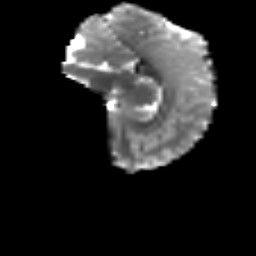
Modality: T2w
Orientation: sagittal
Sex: male
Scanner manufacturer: siemens
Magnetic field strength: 3 T
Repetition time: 5 s
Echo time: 0.071 s